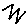
Label: zigzag